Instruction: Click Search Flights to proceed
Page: home
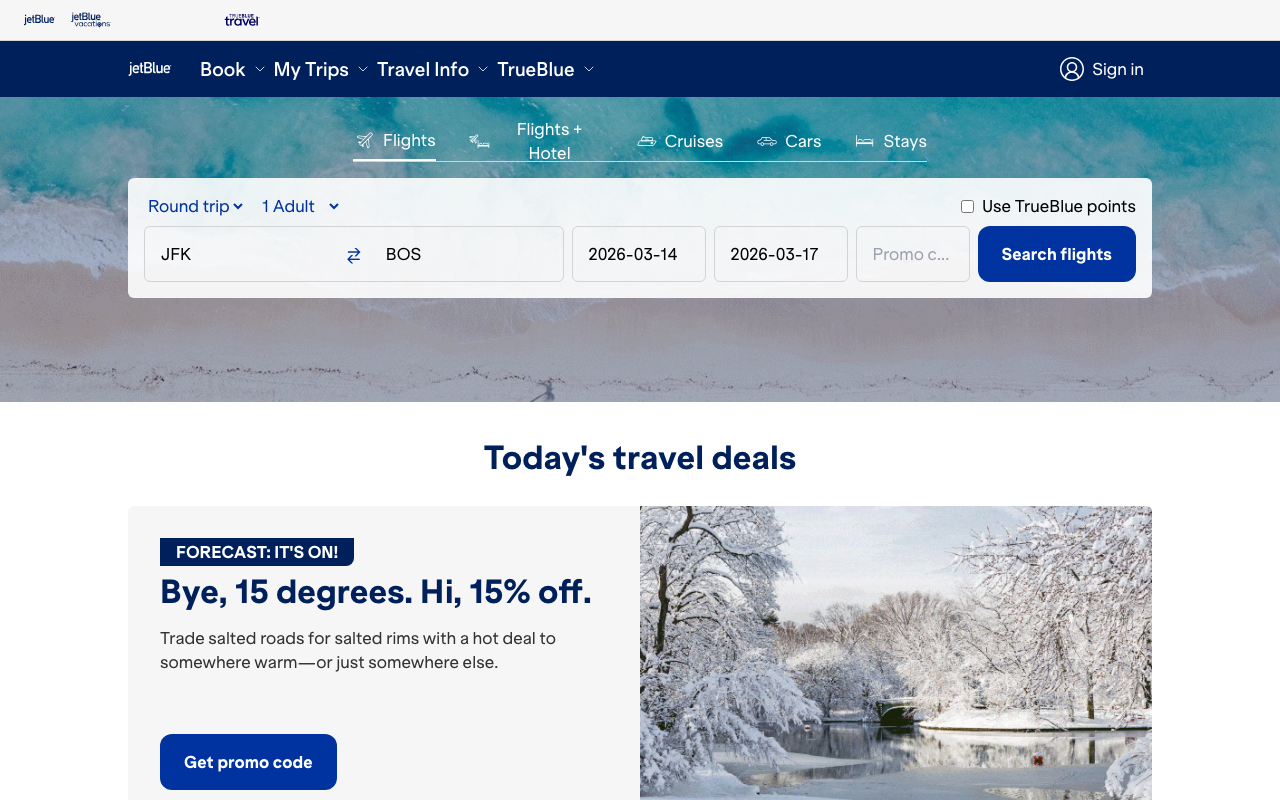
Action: click